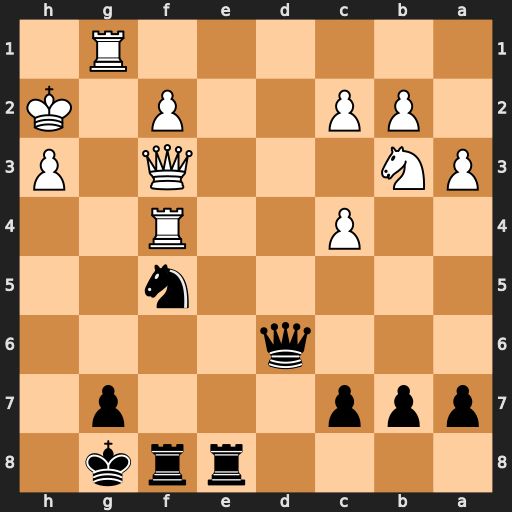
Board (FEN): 4rrk1/ppp3p1/3q4/5n2/2P2R2/PN3Q1P/1PP2P1K/6R1
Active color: b
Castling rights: -
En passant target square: -
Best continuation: Nh4 Qd5+ Qxd5